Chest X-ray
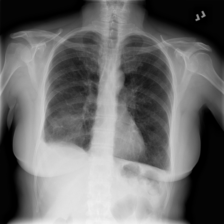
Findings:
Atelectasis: negative
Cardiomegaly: negative
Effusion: negative
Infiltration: negative
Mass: negative
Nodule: negative
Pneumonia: negative
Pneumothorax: negative
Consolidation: negative
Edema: negative
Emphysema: negative
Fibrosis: positive
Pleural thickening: negative
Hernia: negative